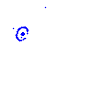
Particle: proton